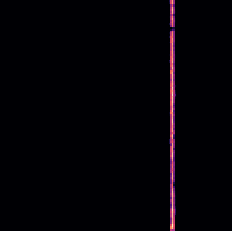
Sound class: Helicopter